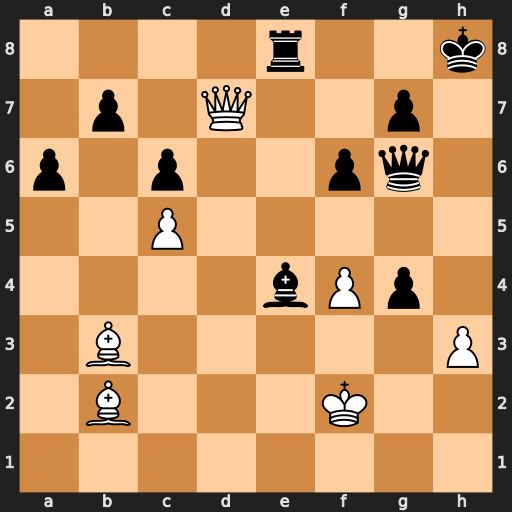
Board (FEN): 4r2k/1p1Q2p1/p1p2pq1/2P5/4bPp1/1B5P/1B3K2/8
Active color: w
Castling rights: -
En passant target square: -
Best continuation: Bf7 g3+ Kg1